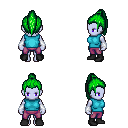
a pixel art fantasy rpg character, female body template, dark elf, purple skin, teal sleeveless shirt, magenta pants, green long topknot hairstyle, white cloth bracers, black shoes, four views (front, back, left, right), 2x2 character sprite sheet, small pixel art, hard edges, no anti-aliasing